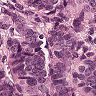
Metastatic tissue present: yes